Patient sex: M
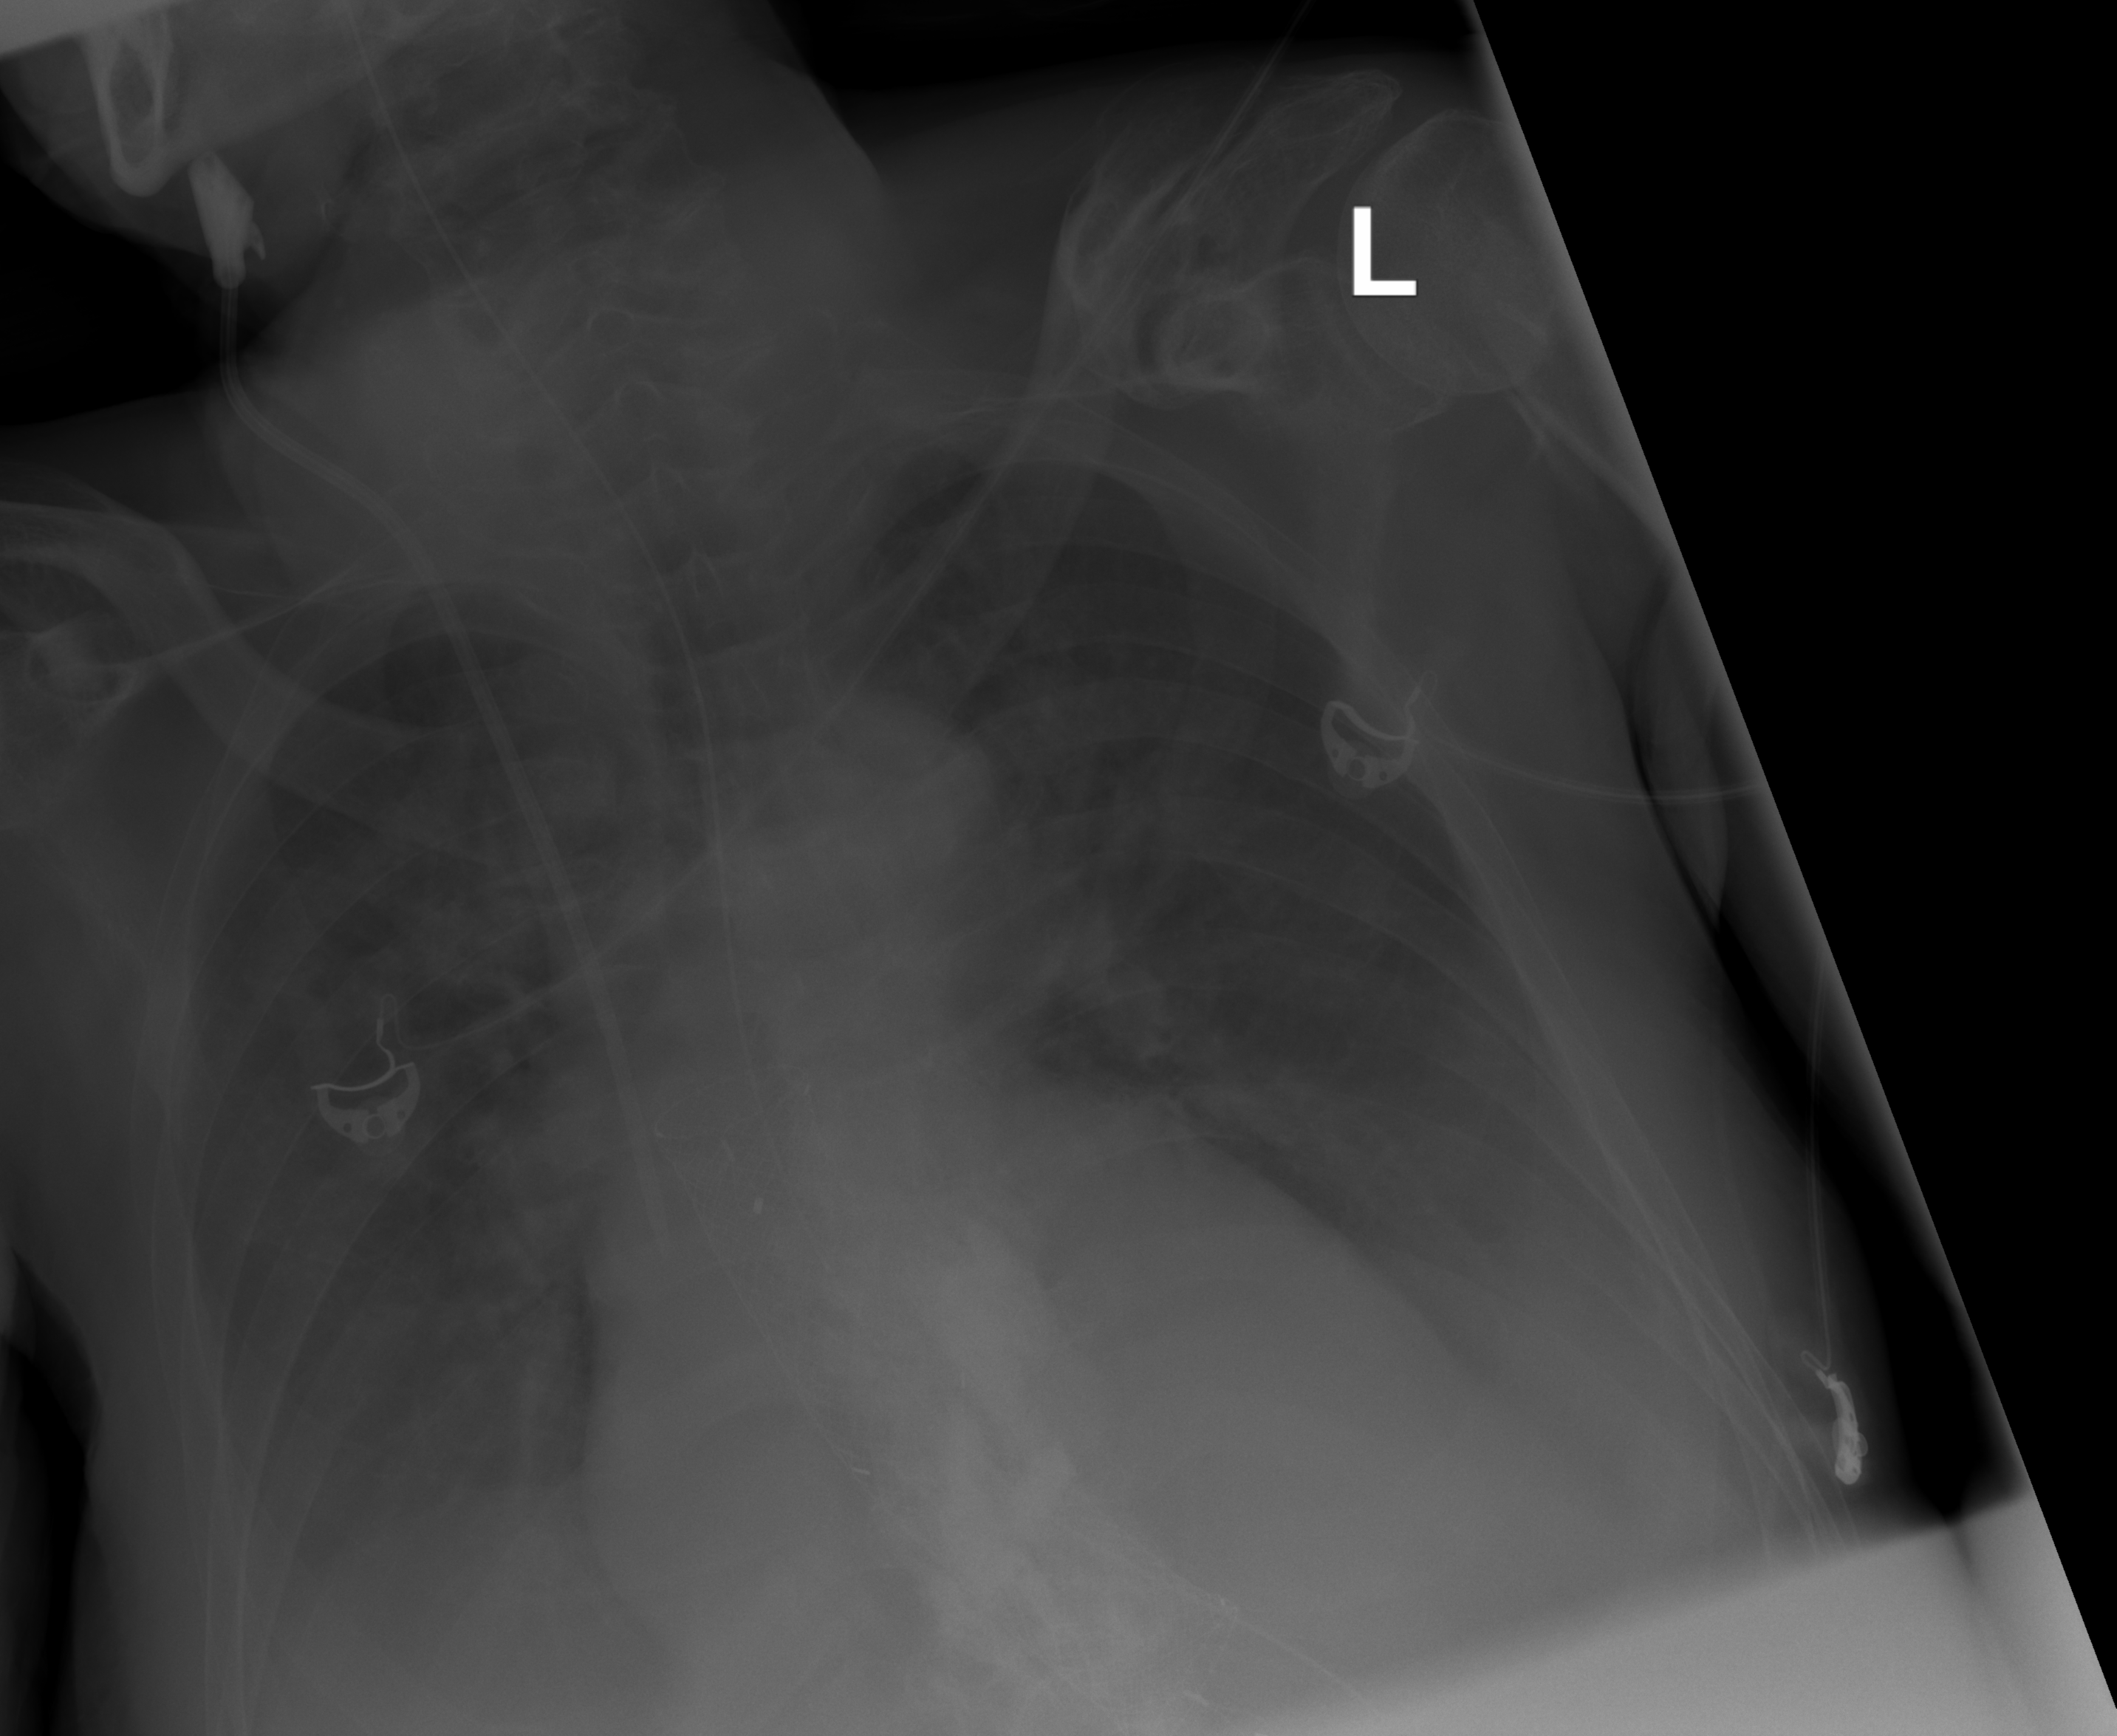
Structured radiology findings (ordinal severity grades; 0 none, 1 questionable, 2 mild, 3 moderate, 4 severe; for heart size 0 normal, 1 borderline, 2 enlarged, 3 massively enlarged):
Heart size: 1
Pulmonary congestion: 2
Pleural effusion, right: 3
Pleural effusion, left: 3
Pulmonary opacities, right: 0
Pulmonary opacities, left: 0
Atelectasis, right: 2
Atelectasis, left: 2